Question:
I have a stacked bar chart like in the image above. What i need is to show column keys ("Series 1","Series 2","Series 3") on the bars instead of their values. How can i do that?
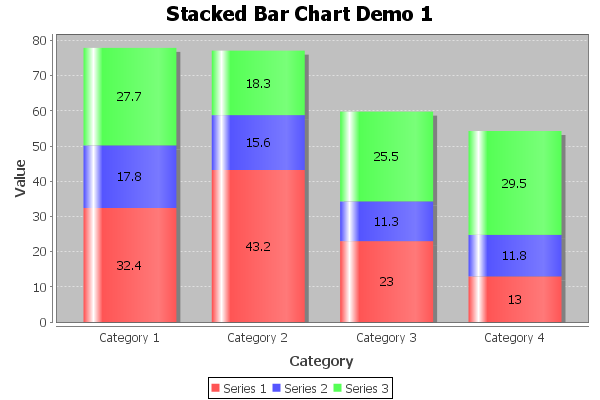
Answer: You can do this:
'''
renderer.setBaseItemLabelGenerator(
new StandardCategoryItemLabelGenerator("{0}", NumberFormat.getInstance()));
'''
The label generator works off a template where it replaces instances of '{0}' with the series name, '{1}' with the category key, and '{2}' with the data value. The number formatter passed to the constructor is used for formatting the data values (but in your case, the data value is not displayed so the formatter will not be used).